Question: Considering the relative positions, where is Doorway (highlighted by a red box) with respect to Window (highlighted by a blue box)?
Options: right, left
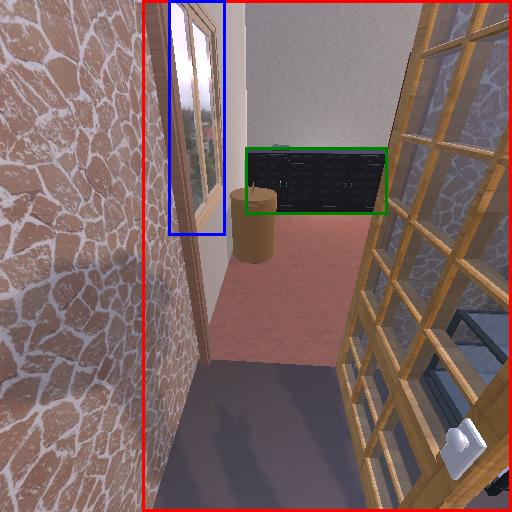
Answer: right